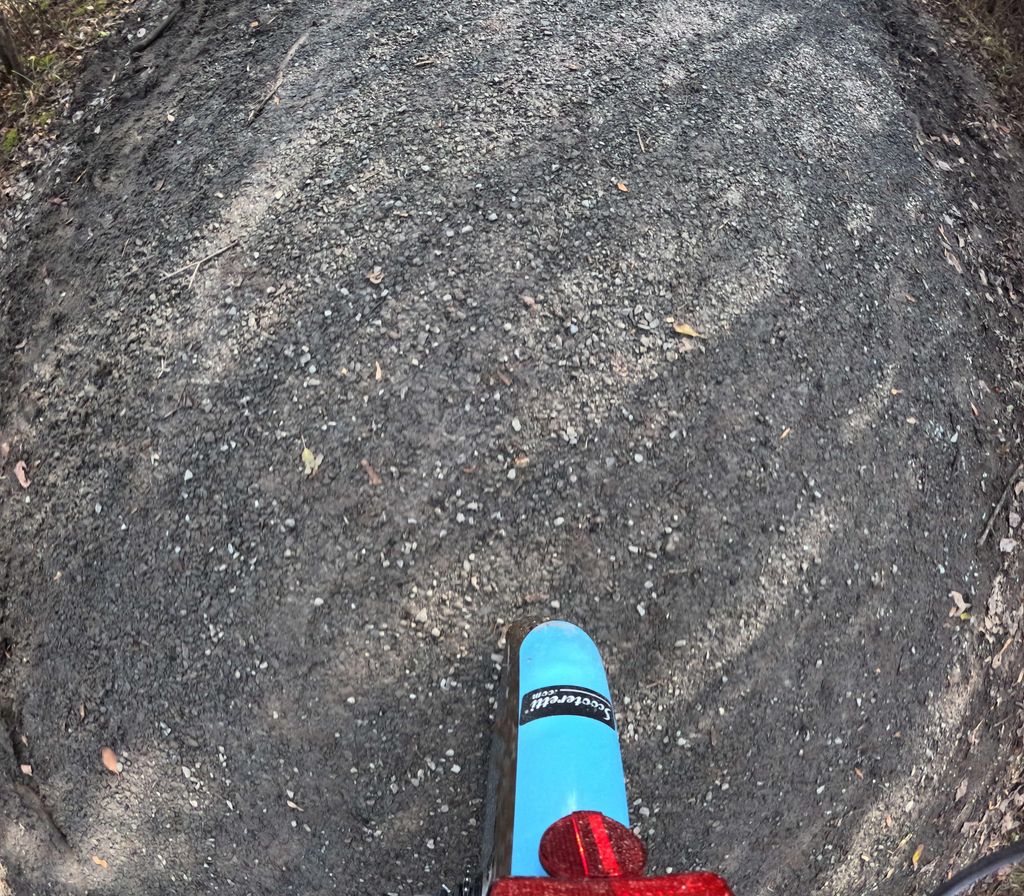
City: ottawa-gatineau